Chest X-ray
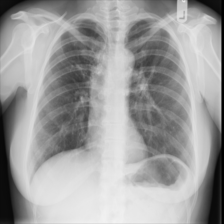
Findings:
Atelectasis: negative
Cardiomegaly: negative
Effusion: negative
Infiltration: negative
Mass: negative
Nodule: positive
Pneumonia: negative
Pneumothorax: negative
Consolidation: negative
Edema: negative
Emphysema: negative
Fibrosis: positive
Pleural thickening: negative
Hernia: negative